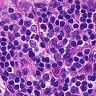
Metastatic tissue present: no